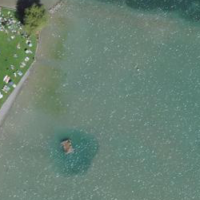
EUNIS habitat code: 14
Species observed at this site:
Ephemera danica
Fulica atra
Leptinotarsa decemlineata